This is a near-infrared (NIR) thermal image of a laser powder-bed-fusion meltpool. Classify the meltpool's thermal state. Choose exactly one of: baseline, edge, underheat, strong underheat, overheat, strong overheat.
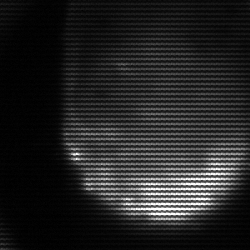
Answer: edge